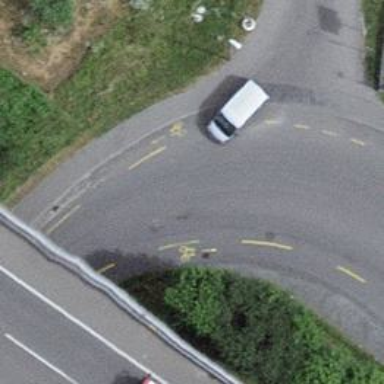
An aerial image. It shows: Tertiary road with asphalt surface and cycle lane.